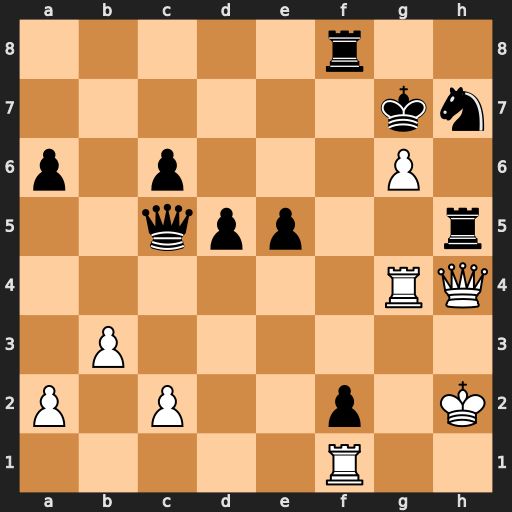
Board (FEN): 5r2/6kn/p1p3P1/2qpp2r/6RQ/1P6/P1P2p1K/5R2
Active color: w
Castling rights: -
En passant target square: -
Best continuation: gxh7+ Kh6 Qxh5+ Kxh5 Rg8 Rxg8 hxg8=Q